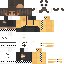
A male human skin with medium skin, wearing brown long hair dressed in a blue hoodie and black pants, featuring a closed mouth.